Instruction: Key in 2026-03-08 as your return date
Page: home
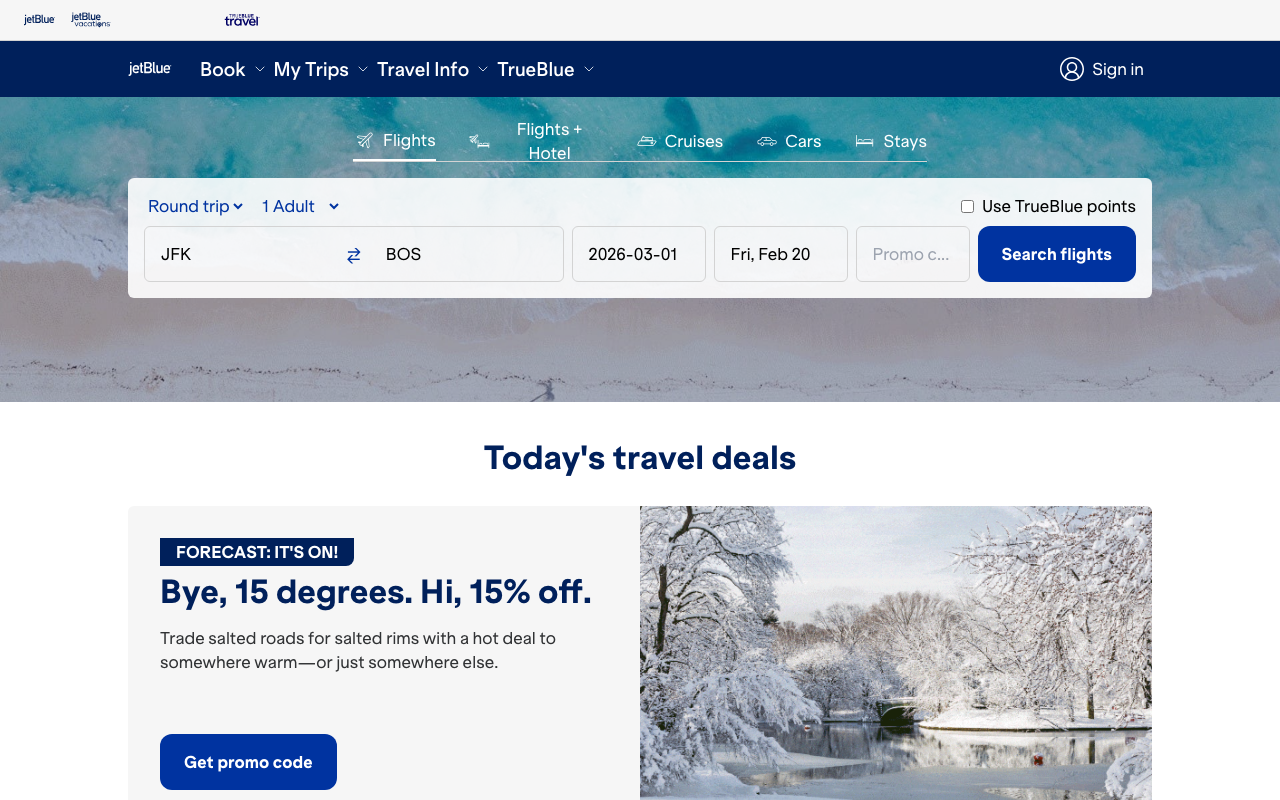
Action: type